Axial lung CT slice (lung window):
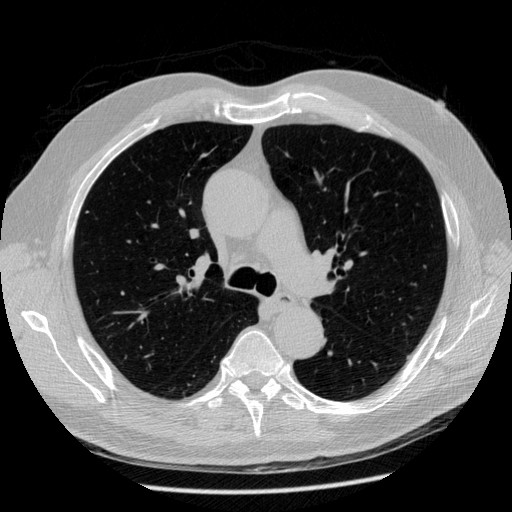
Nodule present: no